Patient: sex F, age 82
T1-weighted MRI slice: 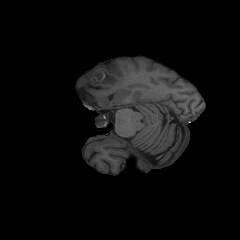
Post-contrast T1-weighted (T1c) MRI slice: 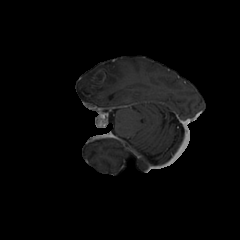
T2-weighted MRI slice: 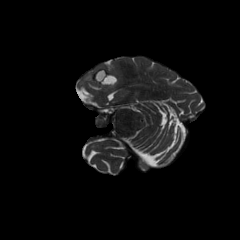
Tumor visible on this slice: yes
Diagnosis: Glioblastoma, IDH-wildtype
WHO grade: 4